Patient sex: M
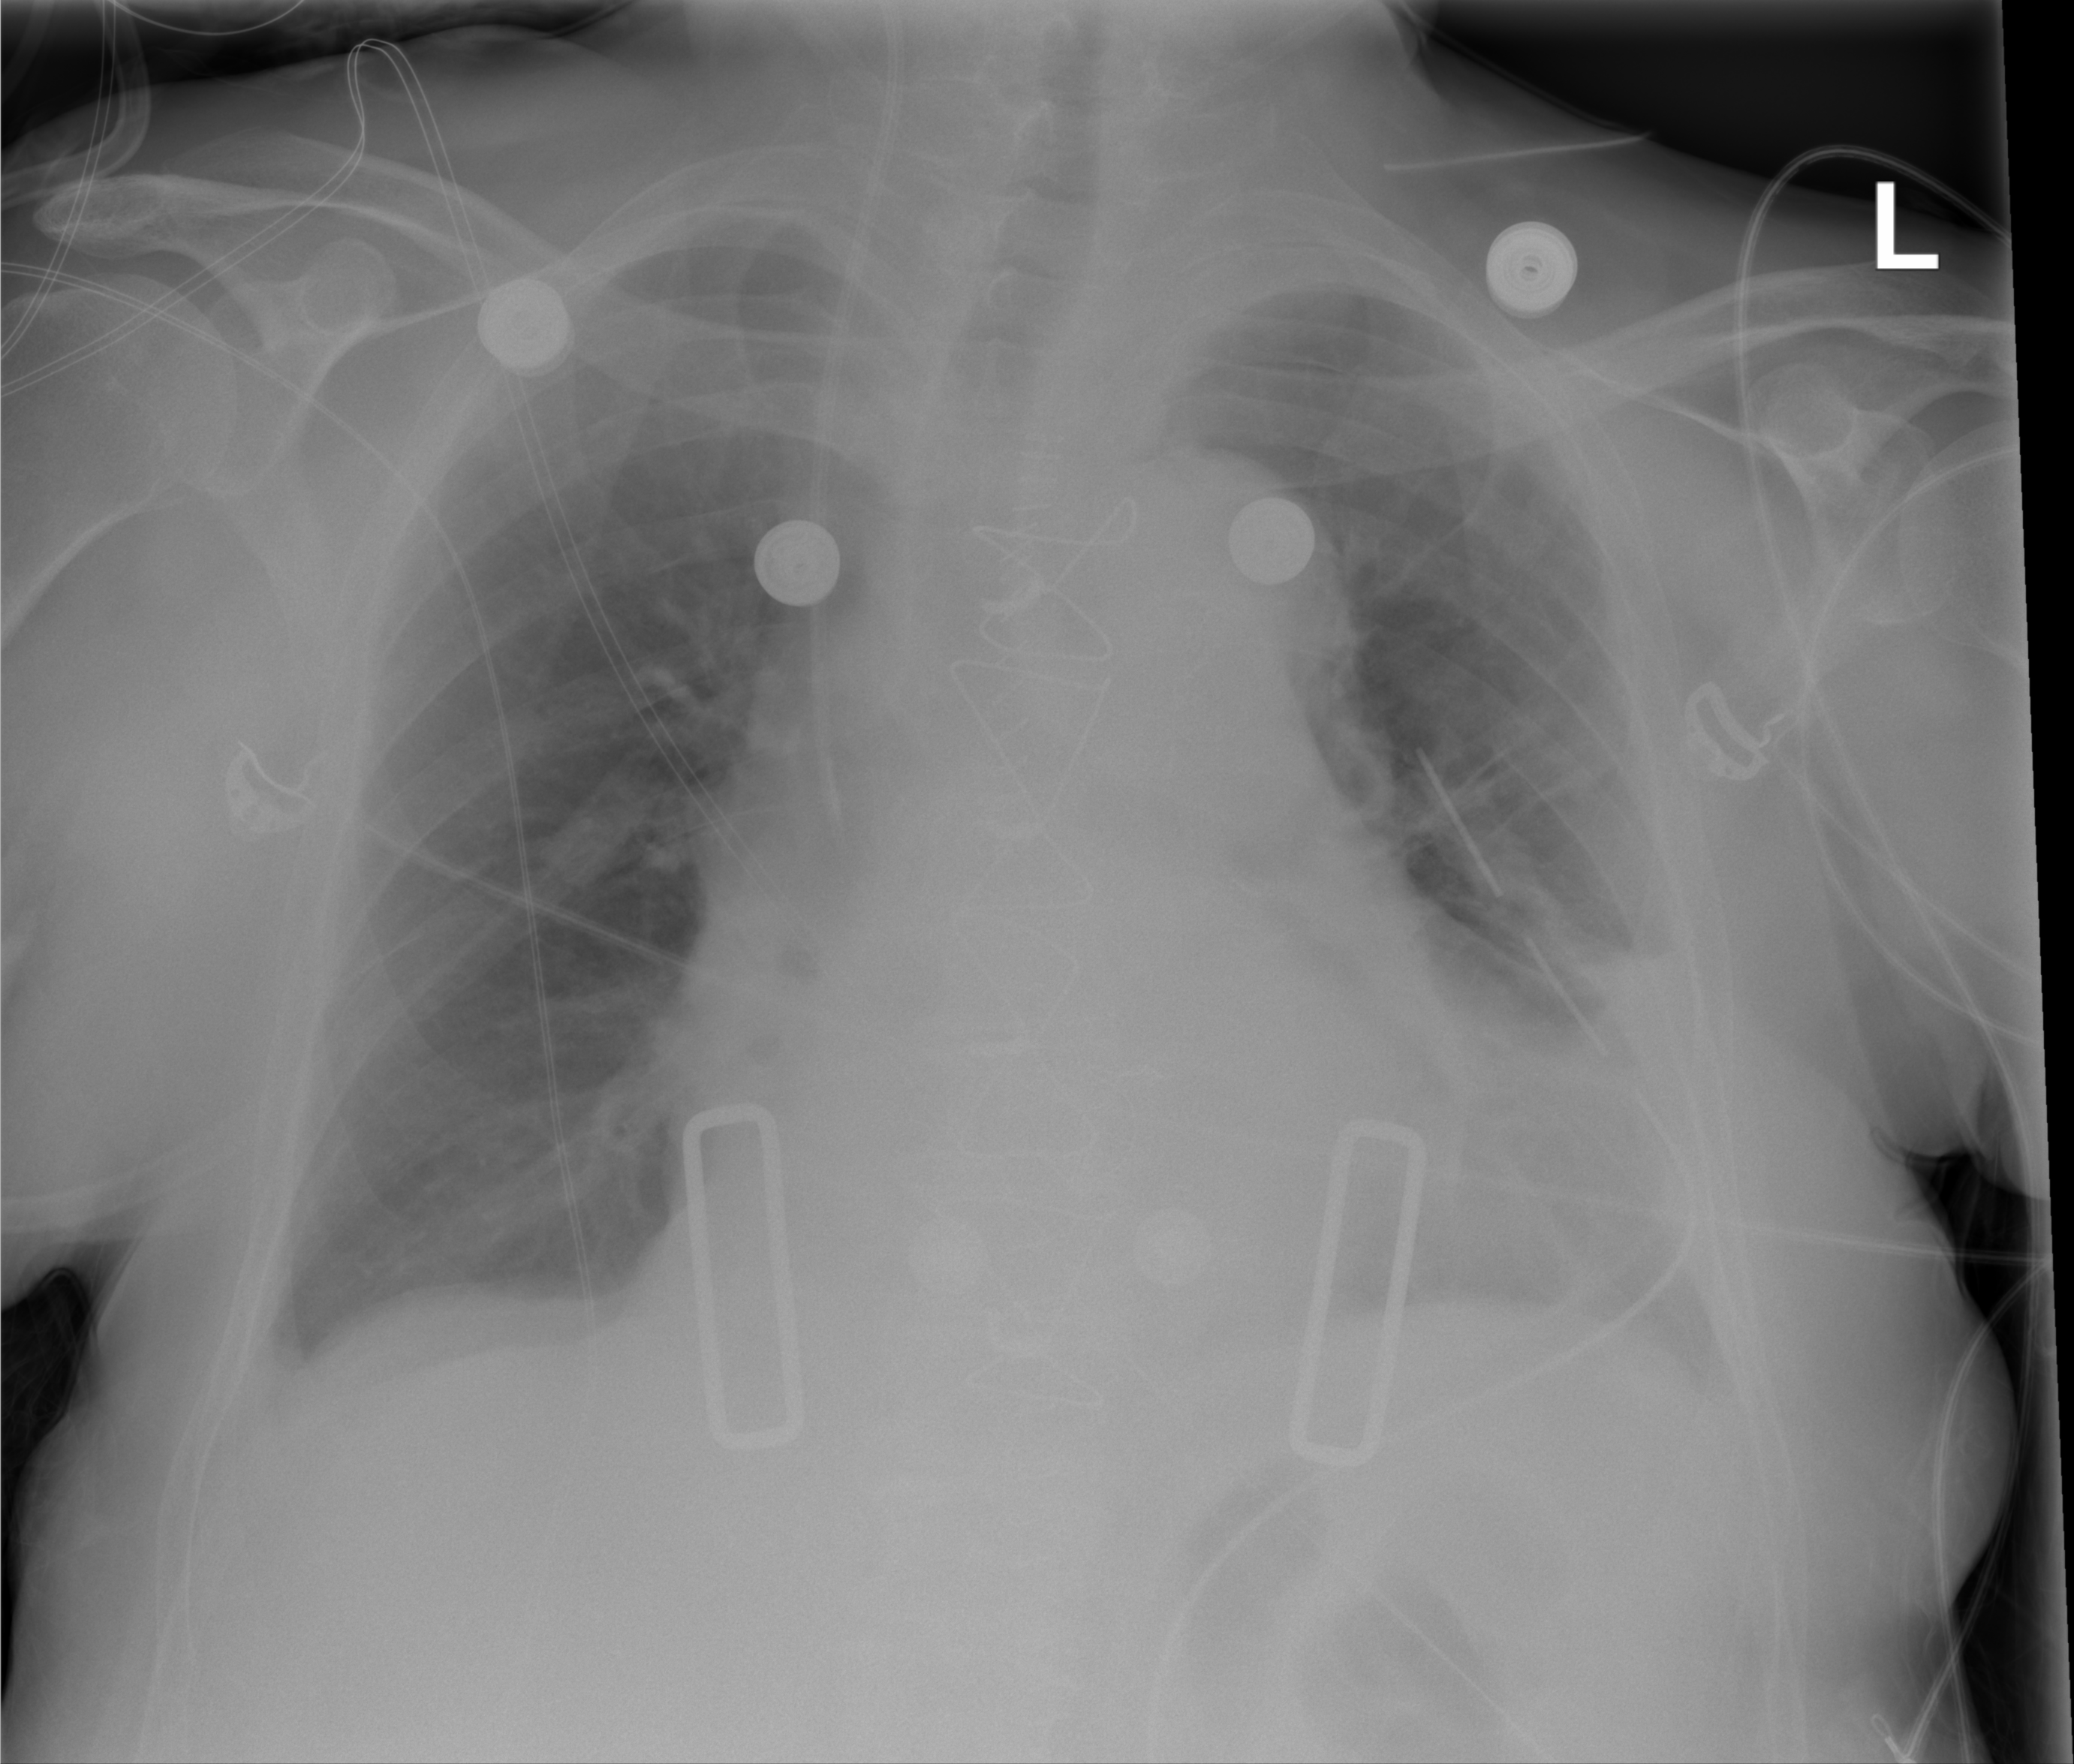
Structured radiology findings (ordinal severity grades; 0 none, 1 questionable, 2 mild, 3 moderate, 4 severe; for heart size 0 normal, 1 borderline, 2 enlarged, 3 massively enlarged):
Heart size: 1
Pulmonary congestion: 0
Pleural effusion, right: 1
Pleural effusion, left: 1
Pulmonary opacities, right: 0
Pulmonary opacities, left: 0
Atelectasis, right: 1
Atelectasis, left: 1